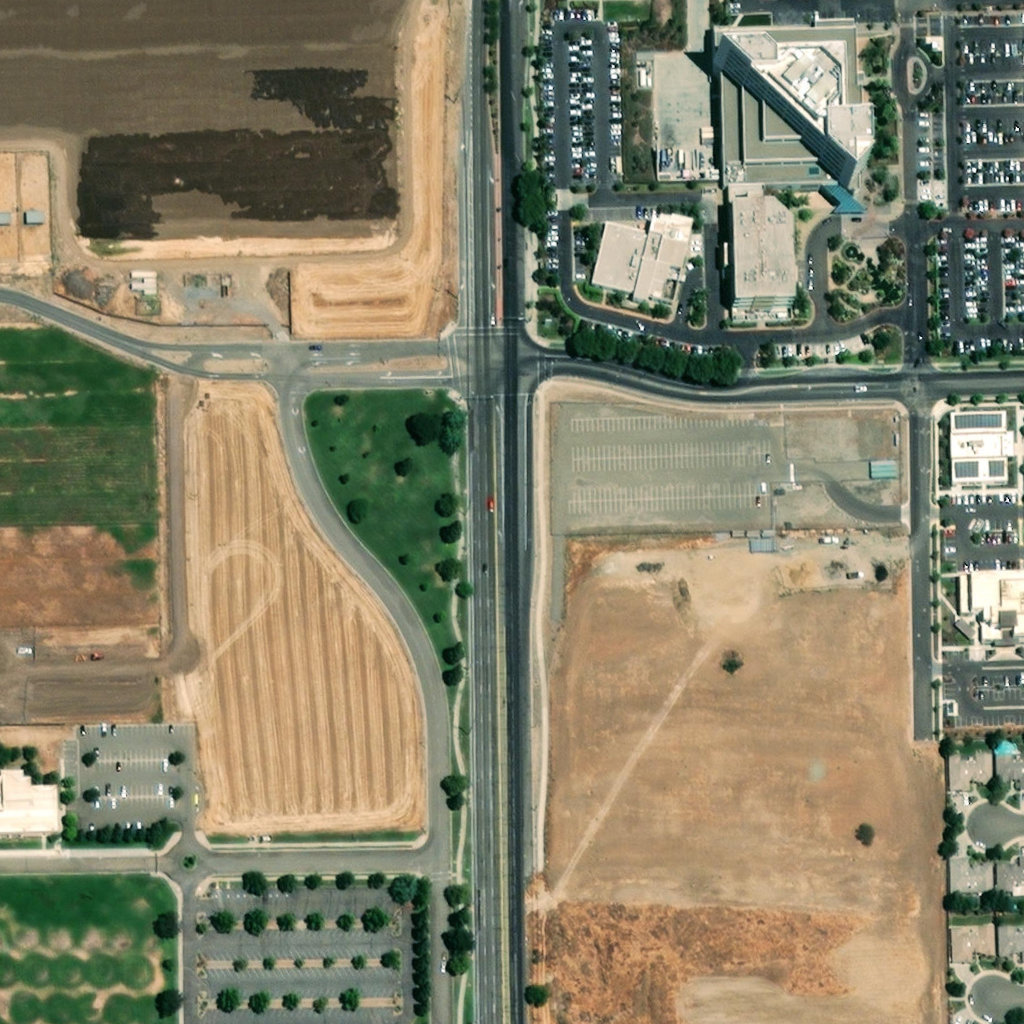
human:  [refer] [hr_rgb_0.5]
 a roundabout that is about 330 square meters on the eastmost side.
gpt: <box>[[88, 4, 90, 11, 0]]</box>

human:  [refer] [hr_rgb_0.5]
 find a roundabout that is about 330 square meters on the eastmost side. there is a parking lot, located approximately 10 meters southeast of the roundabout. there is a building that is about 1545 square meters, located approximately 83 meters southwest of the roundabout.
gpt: <box>[[88, 4, 90, 11, 0]]</box>

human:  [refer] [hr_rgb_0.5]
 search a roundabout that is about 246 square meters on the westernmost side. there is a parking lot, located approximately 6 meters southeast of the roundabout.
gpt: <box>[[16, 81, 20, 86, 0]]</box>

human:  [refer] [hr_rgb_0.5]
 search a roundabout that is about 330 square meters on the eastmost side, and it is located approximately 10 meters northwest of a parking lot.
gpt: <box>[[88, 4, 90, 11, 0]]</box>